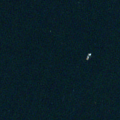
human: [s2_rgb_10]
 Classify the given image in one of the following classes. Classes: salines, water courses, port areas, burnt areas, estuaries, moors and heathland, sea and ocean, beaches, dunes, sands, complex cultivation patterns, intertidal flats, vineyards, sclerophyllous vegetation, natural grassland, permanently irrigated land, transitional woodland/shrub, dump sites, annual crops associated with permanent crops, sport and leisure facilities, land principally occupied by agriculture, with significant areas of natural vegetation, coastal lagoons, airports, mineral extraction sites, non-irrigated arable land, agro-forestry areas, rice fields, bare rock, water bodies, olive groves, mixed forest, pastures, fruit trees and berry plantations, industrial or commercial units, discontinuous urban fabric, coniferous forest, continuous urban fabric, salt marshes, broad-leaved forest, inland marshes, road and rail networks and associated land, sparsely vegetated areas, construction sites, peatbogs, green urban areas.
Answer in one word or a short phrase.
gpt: sea and ocean